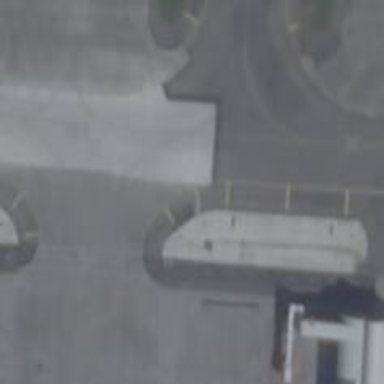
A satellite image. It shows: View of taxiway at the airport.